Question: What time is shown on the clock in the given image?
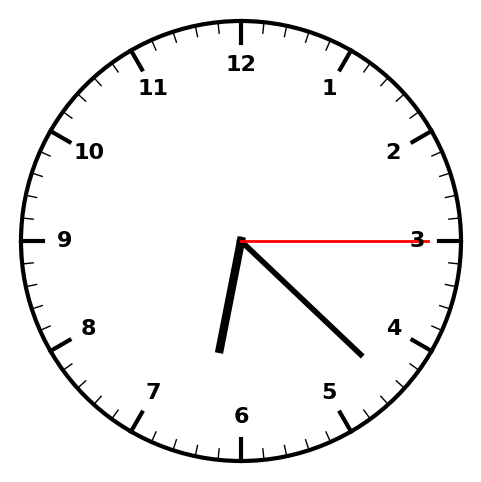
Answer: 06:22:15